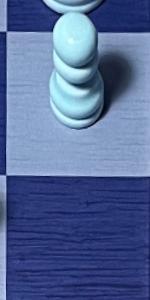
Label: Empty